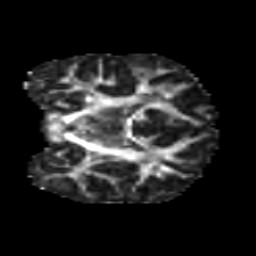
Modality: FA
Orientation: coronal
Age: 13
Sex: male
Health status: ill
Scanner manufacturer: ge
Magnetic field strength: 3 T
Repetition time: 6.752 s
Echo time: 0.079 s